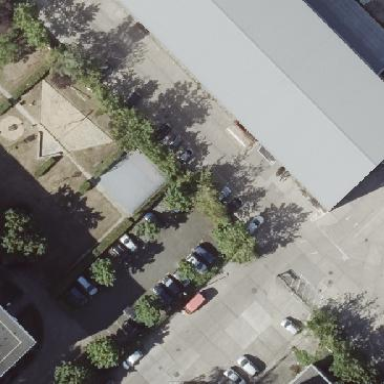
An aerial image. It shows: Parking available on the street side.